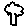
Label: tree